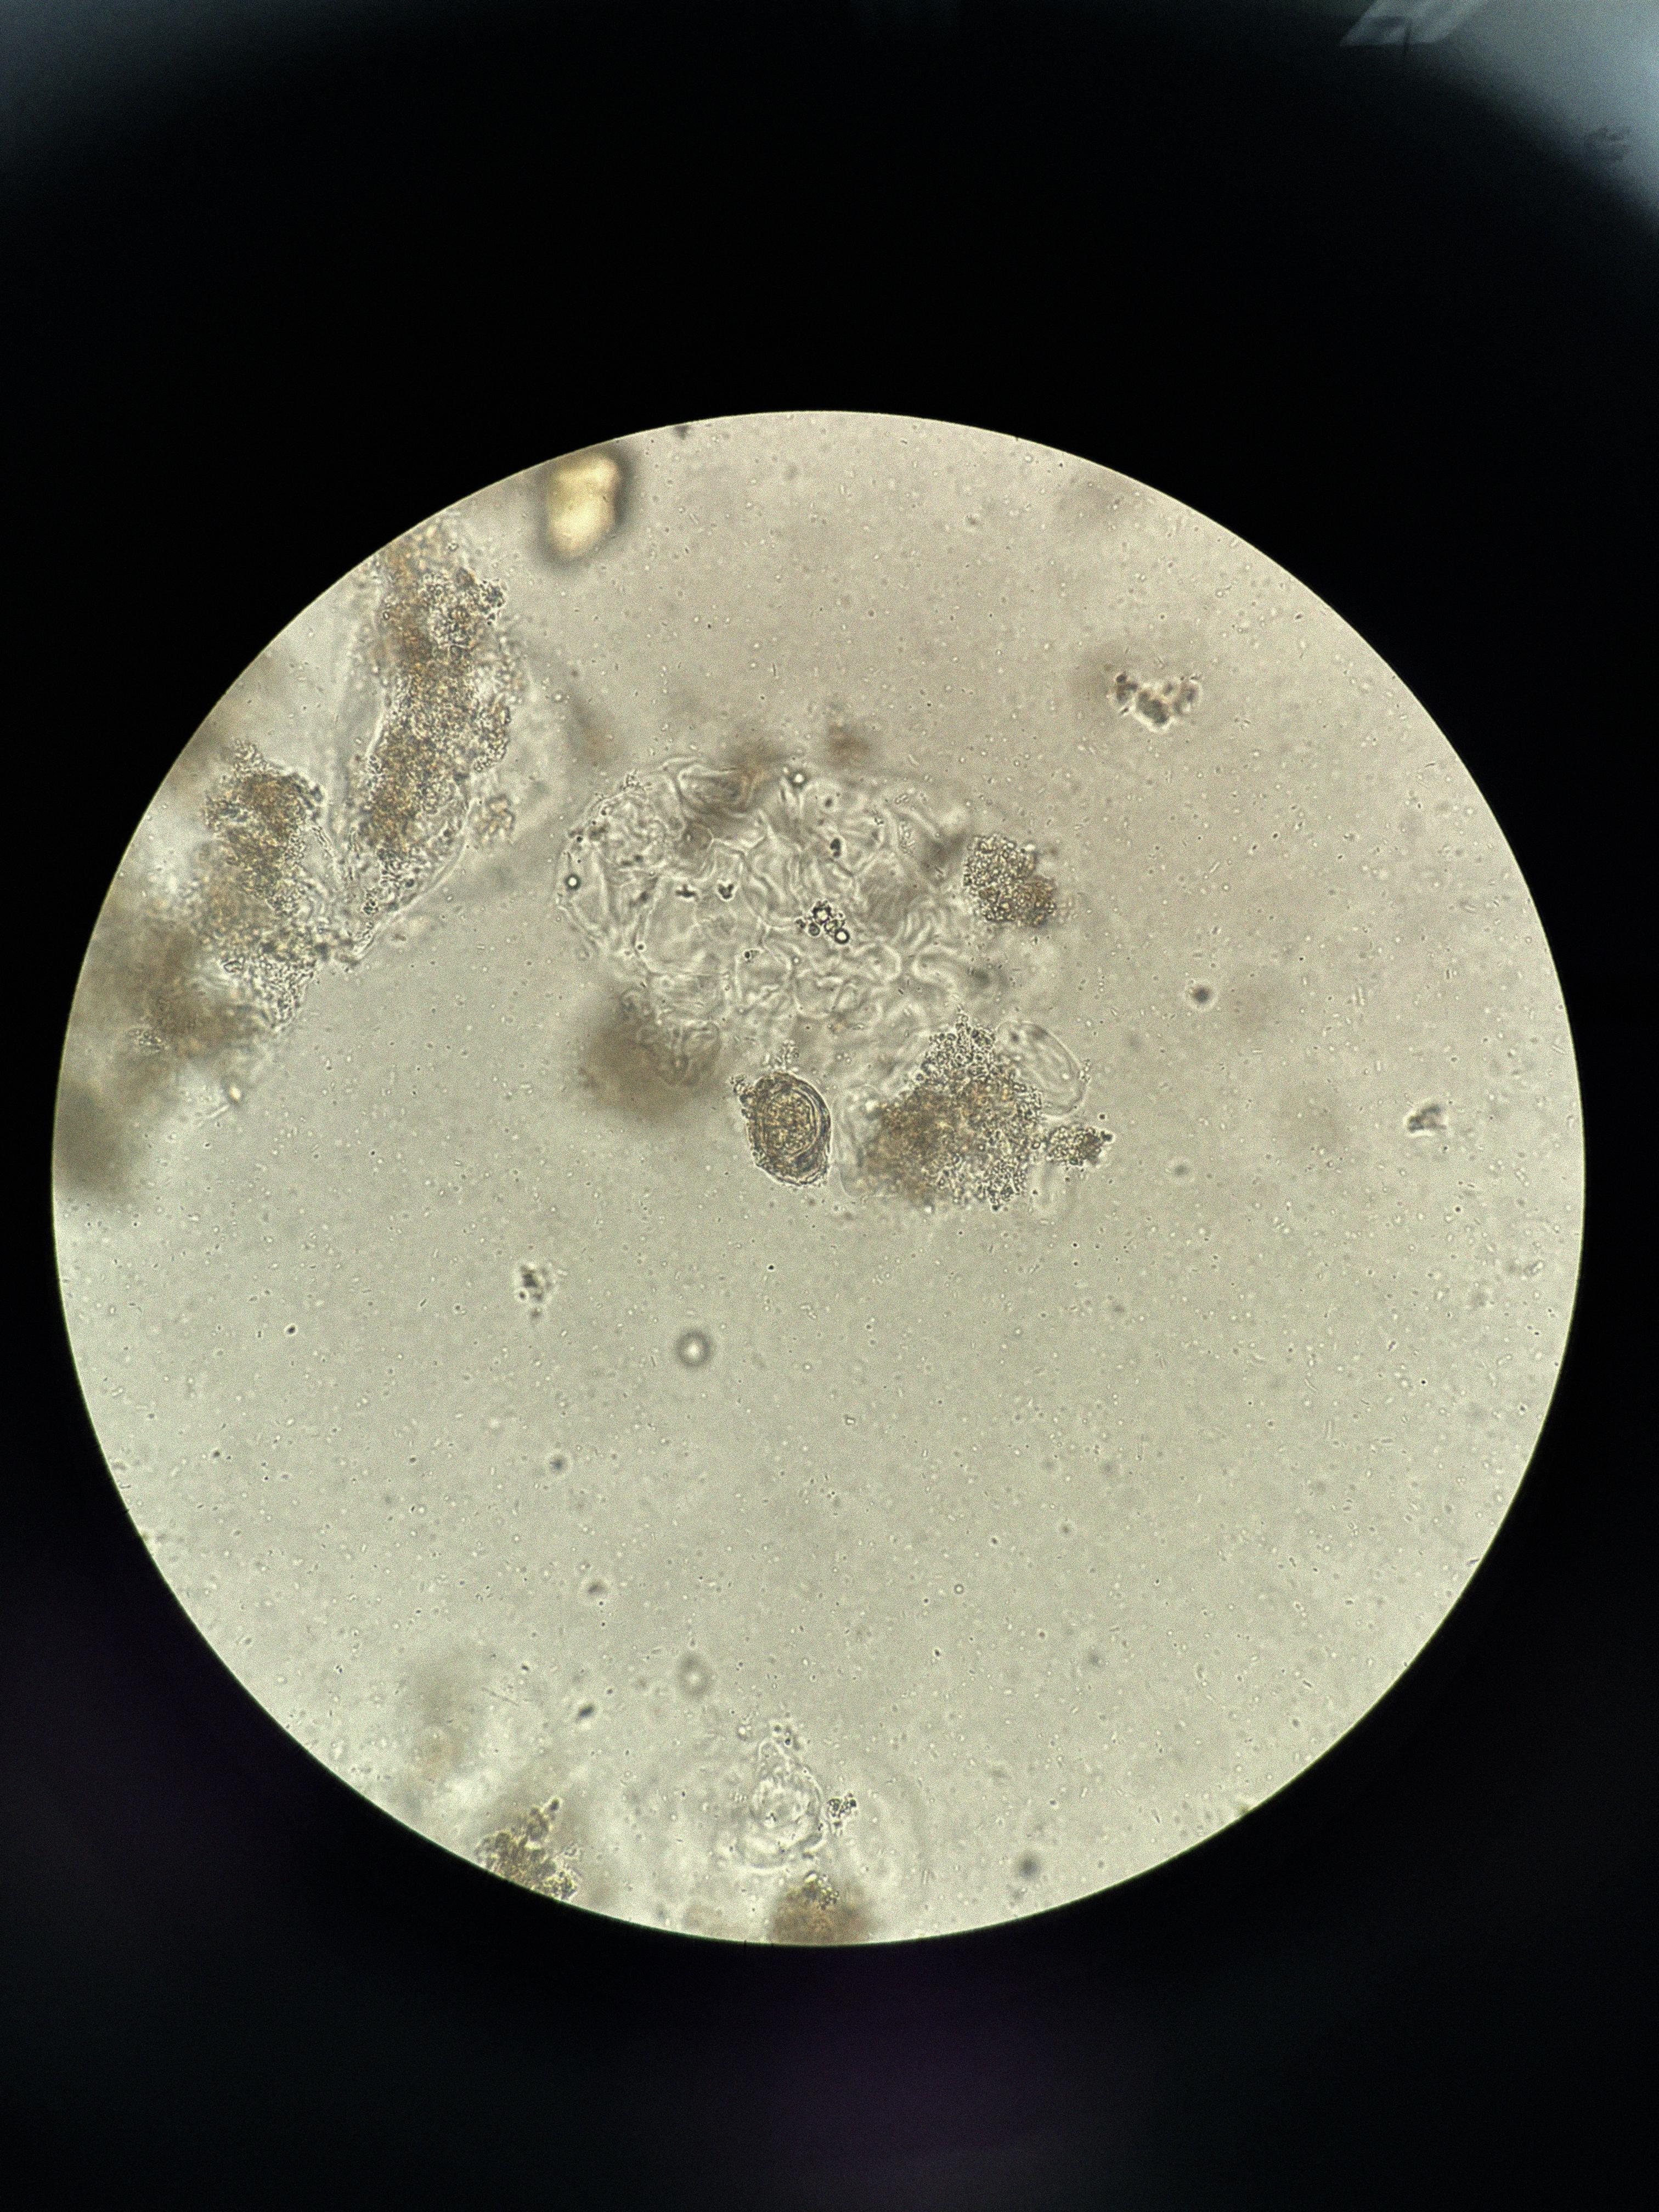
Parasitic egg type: Hymenolepis nana